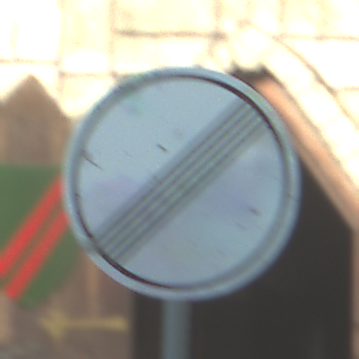
Verkehrszeichen: EndeSaemtlicherBegrenzungen
Umgebung: Outdoor, Urban
Tageszeit: MorningAfternoon
Wetter: PartlyCloudy
Licht: Natural
Jahreszeit: NotSpecified
Kontrast: LowContrast